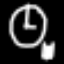
Label: hourglass